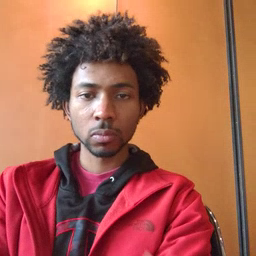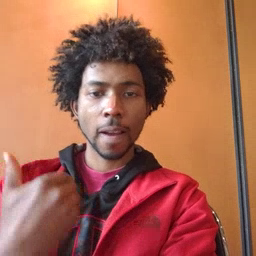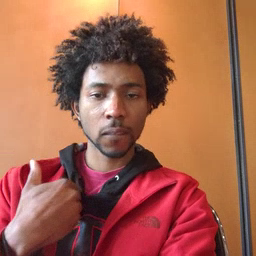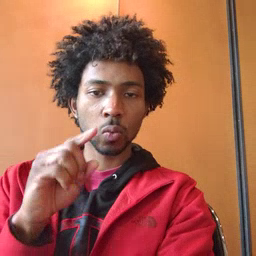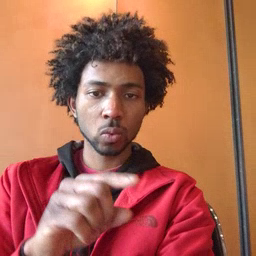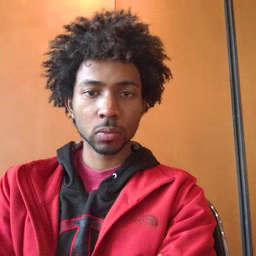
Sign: haveto